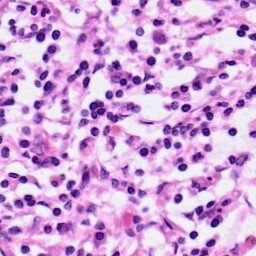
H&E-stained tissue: Pancreatic